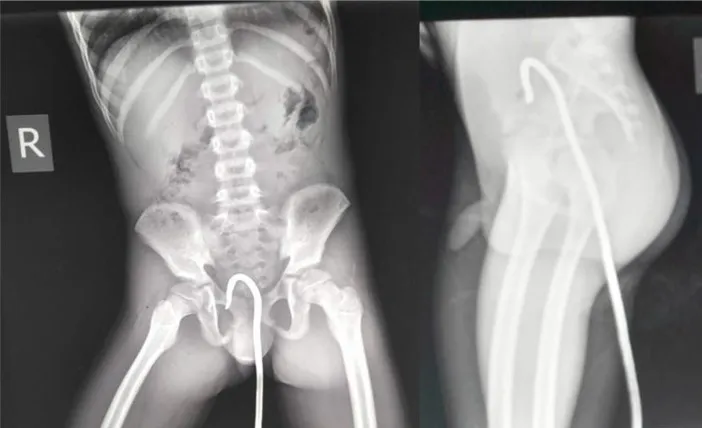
X-Ray Showing Metallic Object with Curved End into Rectum with No Emphysema.
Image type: radiology (x_ray)